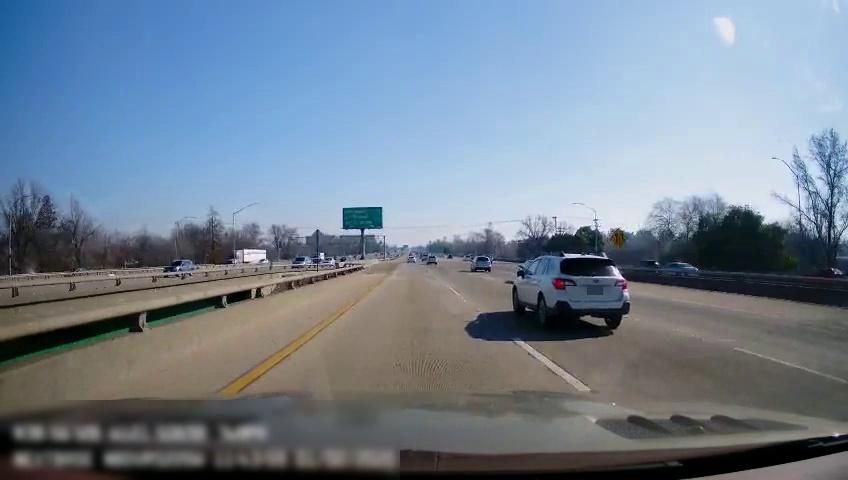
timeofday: Day
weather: Sunny
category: Drivable Space
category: Vehicles | Truck
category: Vehicles | SUV
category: Vehicles | SUV
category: Vehicles | Car
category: Vehicles | Car
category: Drivable Space
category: Vehicles | SUV
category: Vehicles | Car
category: Vehicles | SUV
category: Vehicles | SUV
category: Vehicles | Car
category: Vehicles | Car
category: Vehicles | SUV
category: Lanes | Current Lane
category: Lanes | Current Lane
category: Lanes | Alternate Lane
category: Traffic | Signs
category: Traffic | Signs
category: Traffic | Signs
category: Traffic | Signs
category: Traffic | Signs